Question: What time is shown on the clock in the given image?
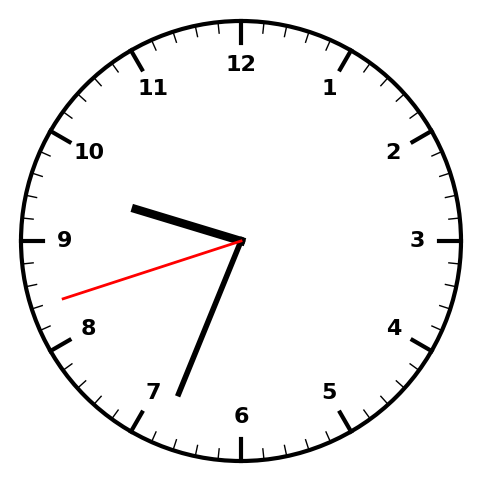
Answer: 09:33:42